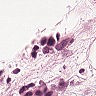
Metastatic tissue present: yes